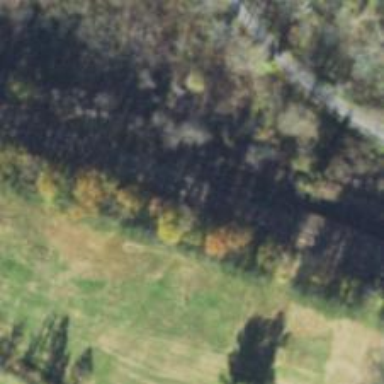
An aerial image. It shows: Railway track.